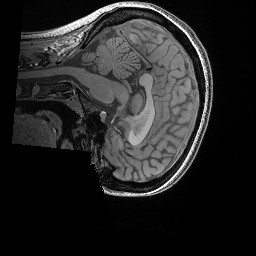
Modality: T1w
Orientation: sagittal
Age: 23
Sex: female
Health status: healthy
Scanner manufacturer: siemens
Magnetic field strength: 3 T
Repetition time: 0.02 s
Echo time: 0.00492 s